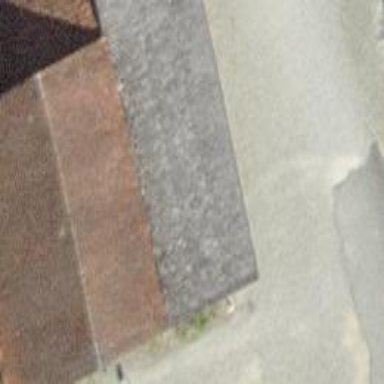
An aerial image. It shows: Barn.